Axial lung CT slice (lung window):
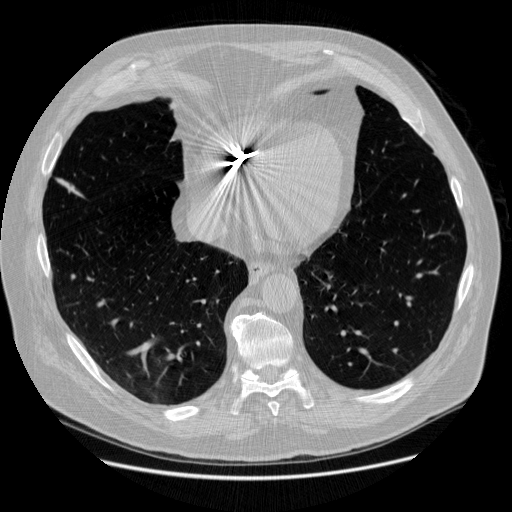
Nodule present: no